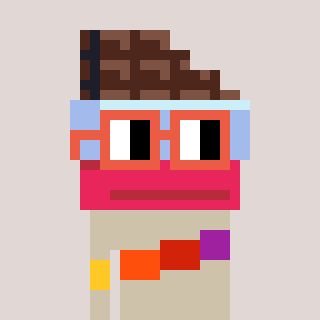
a pixel art character with square orange glasses, a chocolate-shaped head and a bege-colored body on a warm background